Question: I run debian 5.04 VMware image.
I tried to install the app as
'''
apt-get install tcpdump
'''
I got the following:

I don't know what to do.
Thanks
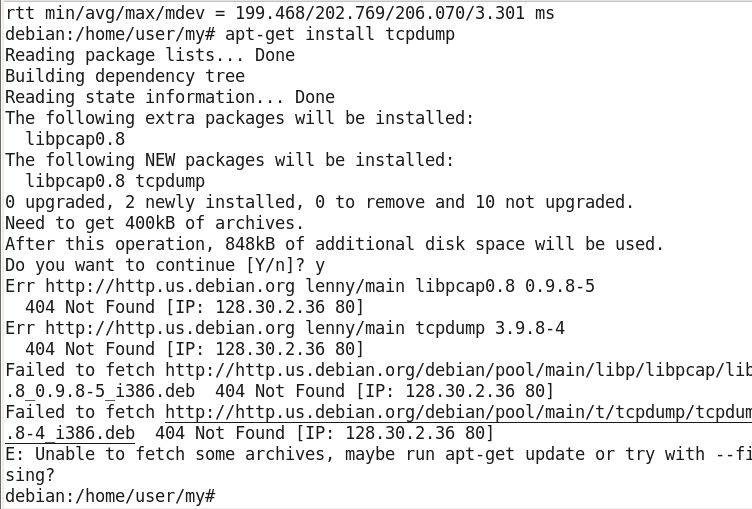
Answer: Do as it says. run the following:
'apt-get update apt-get install --fix-missing'
: this is not the correct forum for asking questions related to 'linux'. Go to <URL>